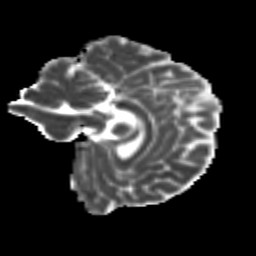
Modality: MD
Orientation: sagittal
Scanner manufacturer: siemens
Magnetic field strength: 3 T
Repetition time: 9.2 s
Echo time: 0.084 s